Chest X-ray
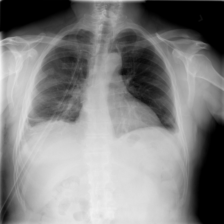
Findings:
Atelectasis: negative
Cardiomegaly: negative
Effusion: positive
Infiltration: negative
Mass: negative
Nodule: negative
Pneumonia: negative
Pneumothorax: negative
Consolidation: negative
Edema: negative
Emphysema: negative
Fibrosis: negative
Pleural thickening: negative
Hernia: negative